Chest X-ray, AP view. Patient: 58 years old, sex M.
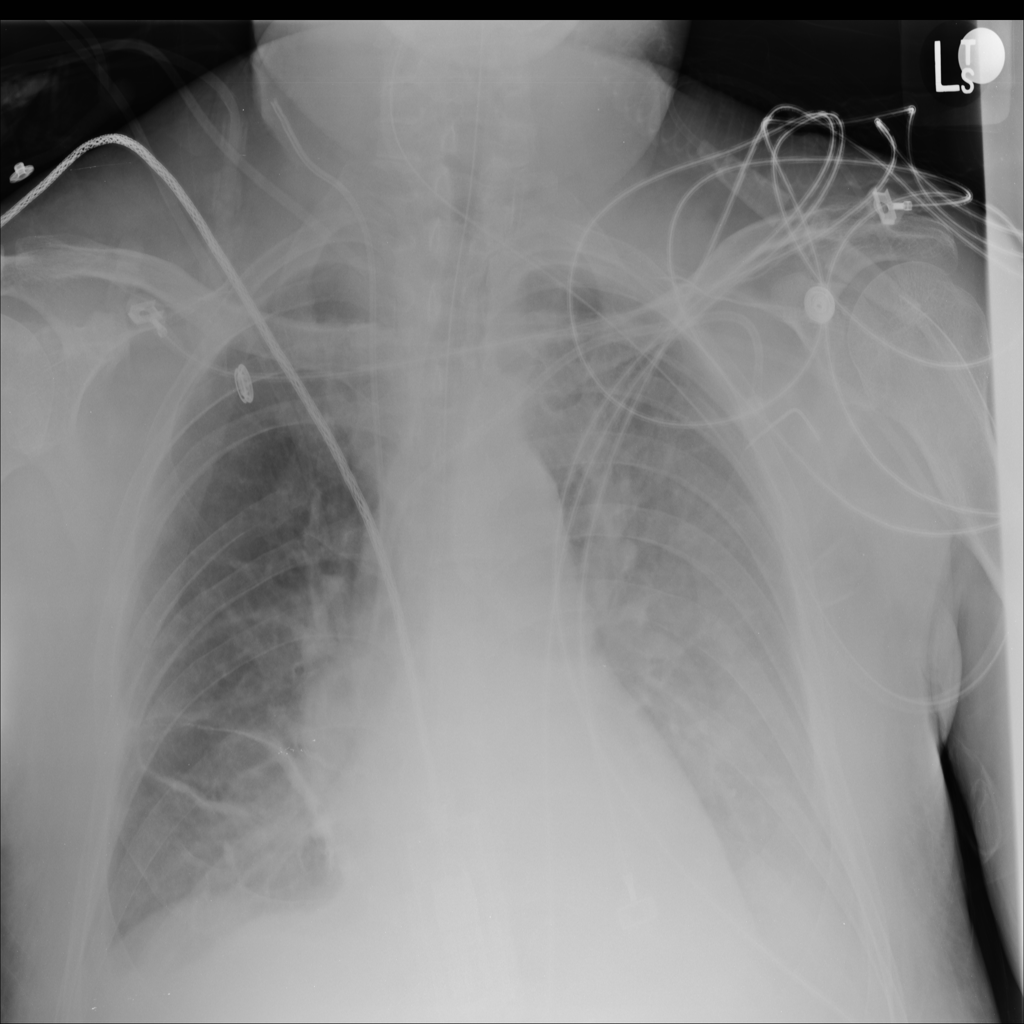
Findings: Atelectasis, Infiltration